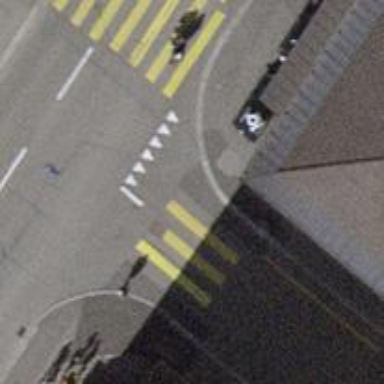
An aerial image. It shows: Kerb serving as barrier.